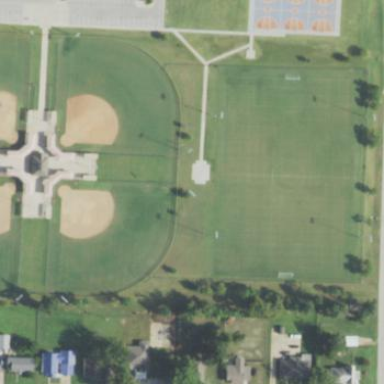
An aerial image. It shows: Baseball pitch for leisure and sports activities.